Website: lowes
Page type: address-validator
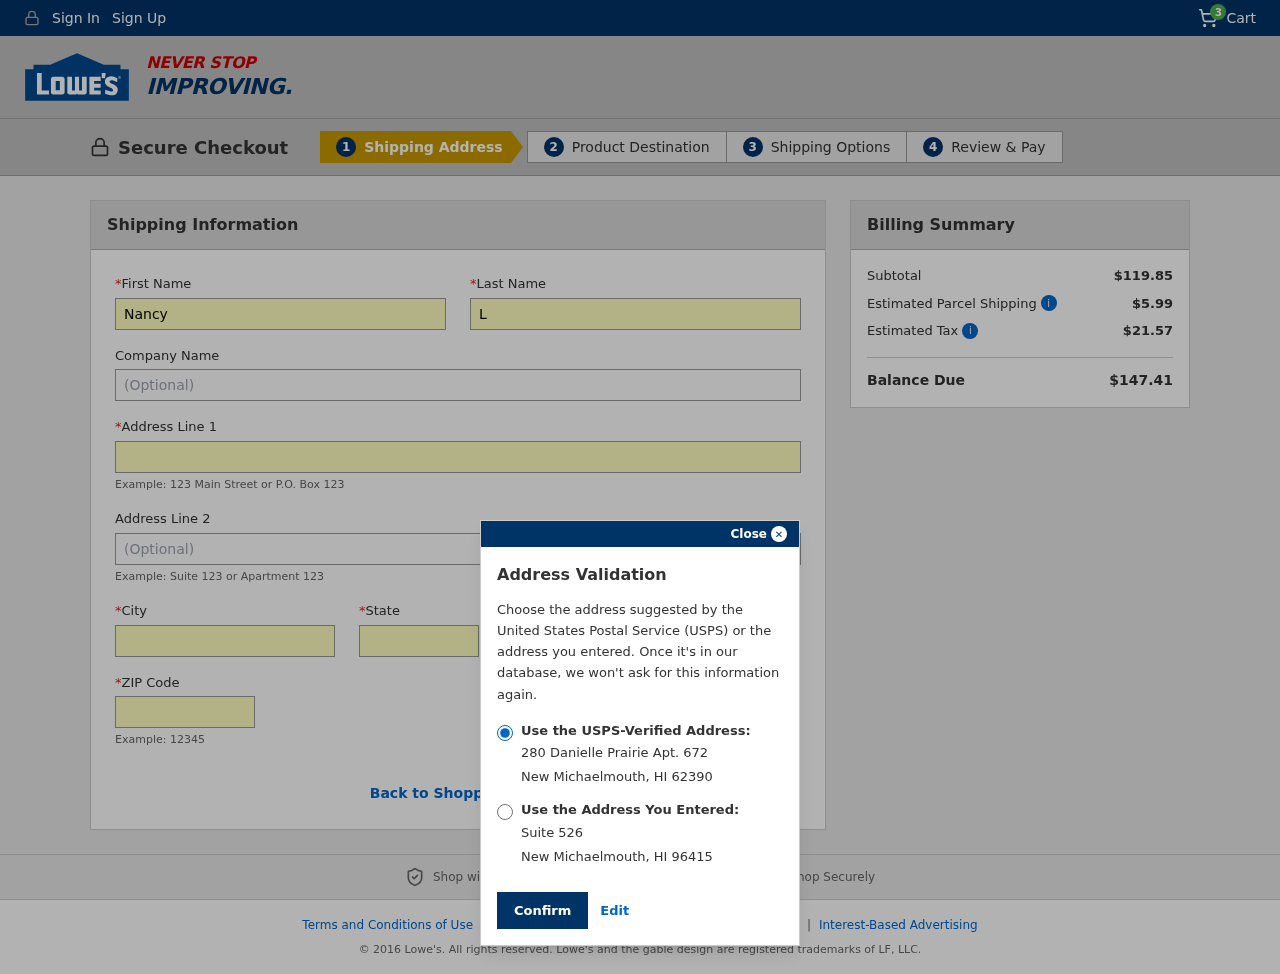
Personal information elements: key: PII_CITY
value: New Michaelmouth
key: PII_FIRSTNAME
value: Nancy
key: PII_LASTNAME
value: Lam
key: PII_POSTCODE
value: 62390
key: PII_POSTCODE2
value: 96415
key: PII_STATE
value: Hawaii
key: PII_STATE_ABBR
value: HI
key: PII_STREET
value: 280 Danielle Prairie Apt. 672
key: PII_STREET2
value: Suite 526
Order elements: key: ORDER_NUM_ITEMS
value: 3
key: ORDER_SUBTOTAL
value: $119.85
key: ORDER_SHIPPING_COST
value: $5.99
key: ORDER_TAX
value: $21.57
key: ORDER_TOTAL
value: $147.41